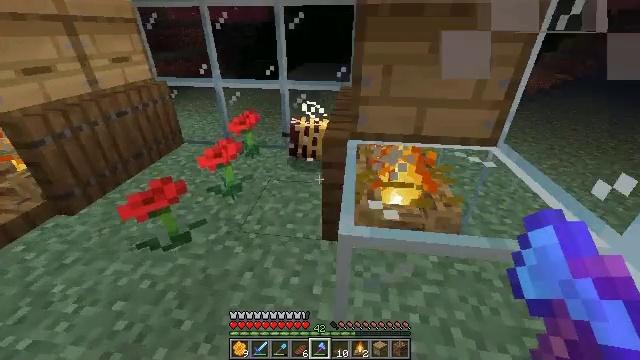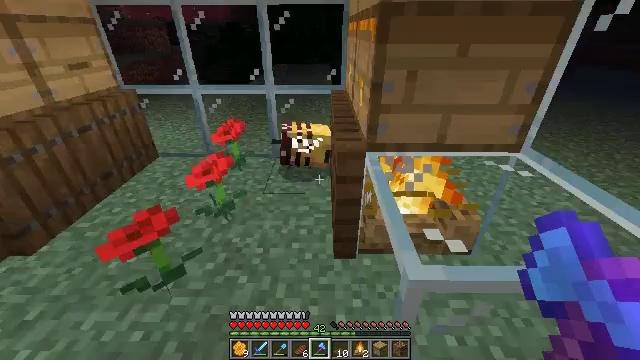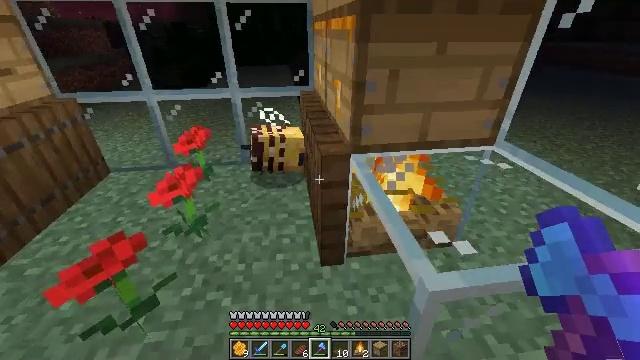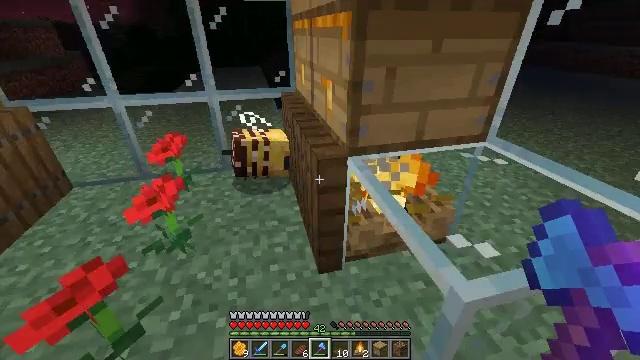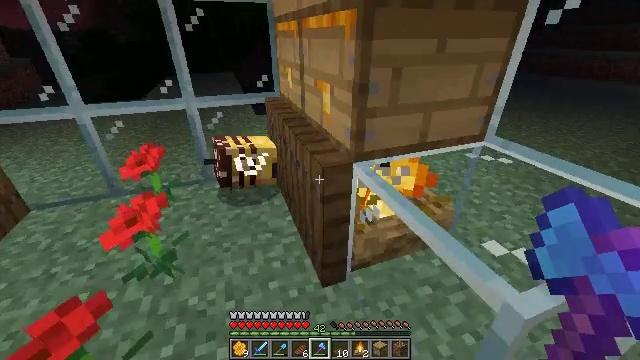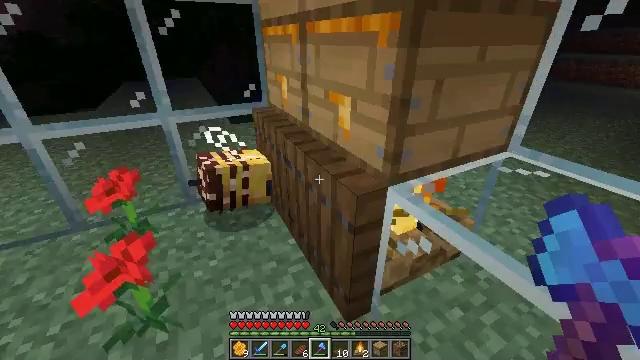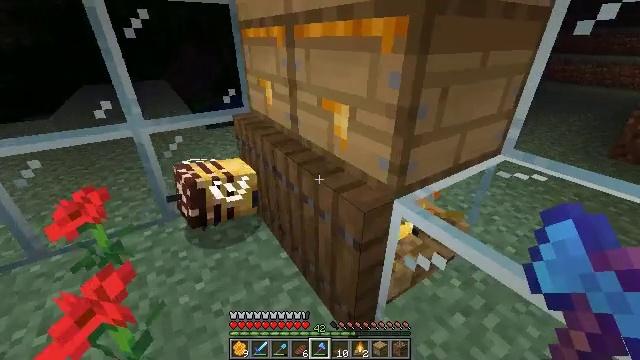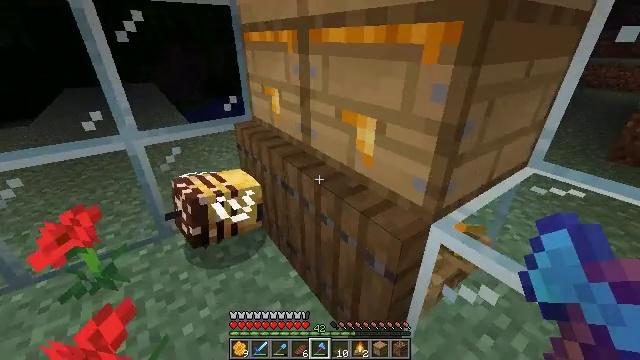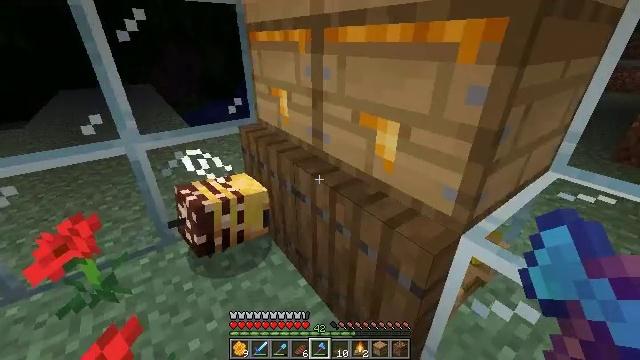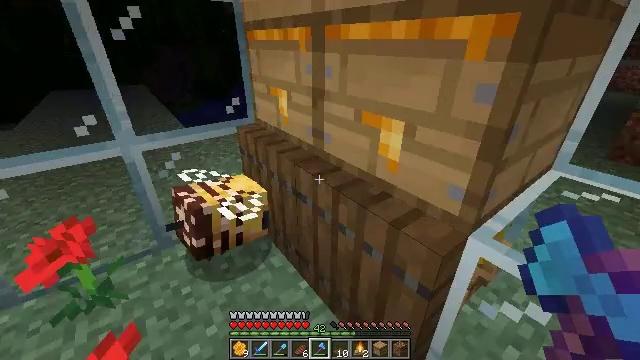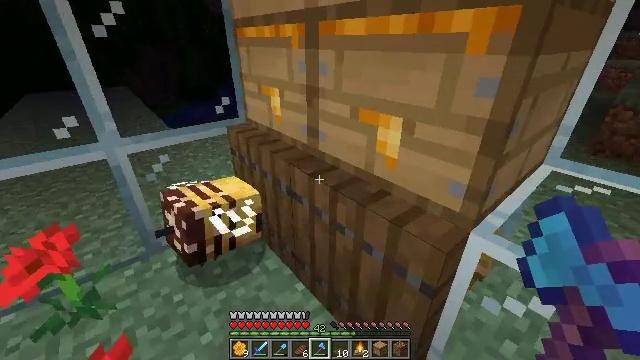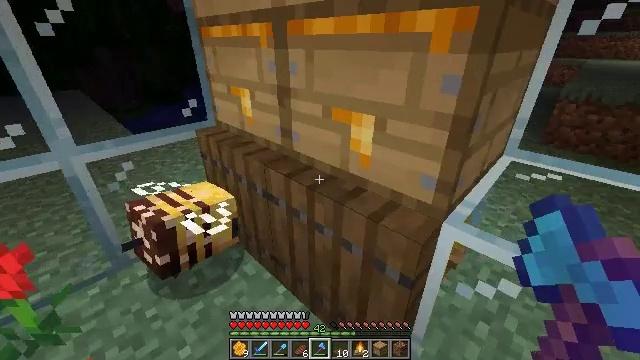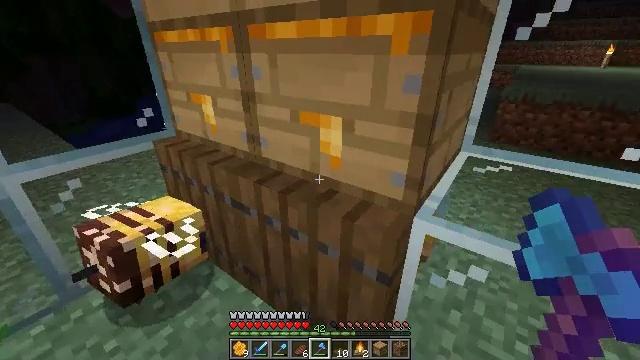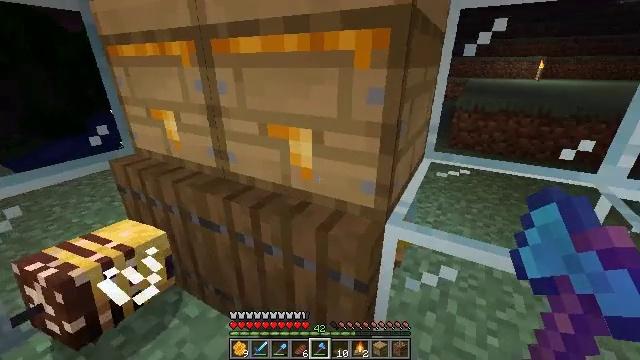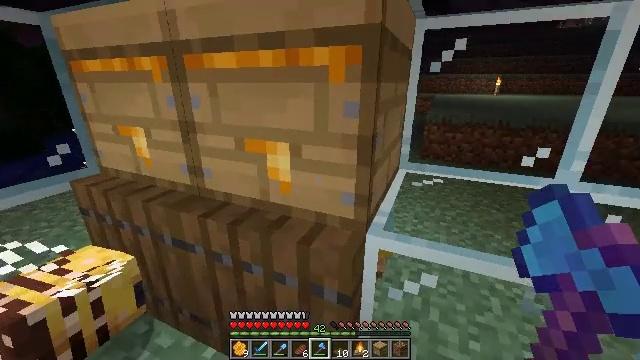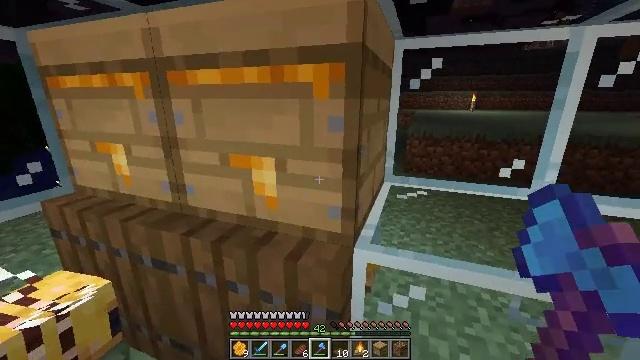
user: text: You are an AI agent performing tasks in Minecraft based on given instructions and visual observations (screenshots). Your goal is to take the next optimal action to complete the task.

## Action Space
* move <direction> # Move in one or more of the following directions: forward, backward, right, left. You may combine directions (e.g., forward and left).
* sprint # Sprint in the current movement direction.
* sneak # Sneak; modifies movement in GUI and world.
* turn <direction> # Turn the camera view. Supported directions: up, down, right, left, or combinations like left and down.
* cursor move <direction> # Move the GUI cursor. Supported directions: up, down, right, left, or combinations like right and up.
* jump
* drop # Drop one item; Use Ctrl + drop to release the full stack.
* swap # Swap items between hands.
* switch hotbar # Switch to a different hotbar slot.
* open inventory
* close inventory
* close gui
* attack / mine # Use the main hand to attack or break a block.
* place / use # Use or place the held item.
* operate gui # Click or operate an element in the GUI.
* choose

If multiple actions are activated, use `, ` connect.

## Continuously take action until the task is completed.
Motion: motion action
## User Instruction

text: Gather honeycomb by mining the beehive.
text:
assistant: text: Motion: move forward and move left, turn right
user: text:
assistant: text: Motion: move forward and move left, turn right
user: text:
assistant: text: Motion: move forward and move left, turn right
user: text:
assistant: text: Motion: move forward and move left, turn right
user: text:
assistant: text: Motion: move forward and move left, turn right
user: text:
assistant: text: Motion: move forward and move left, turn right
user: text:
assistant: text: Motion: move forward and move left, turn right
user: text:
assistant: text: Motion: no_op
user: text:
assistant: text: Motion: turn right
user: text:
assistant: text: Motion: turn right
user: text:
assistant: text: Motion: turn right
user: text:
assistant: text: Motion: turn right and up
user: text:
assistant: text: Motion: turn right and up
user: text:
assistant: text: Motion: turn right and up
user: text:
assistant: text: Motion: turn right and up
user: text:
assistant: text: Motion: turn up
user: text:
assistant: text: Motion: no_op
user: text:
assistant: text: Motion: no_op
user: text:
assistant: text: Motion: attack / mine
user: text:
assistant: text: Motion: attack / mine
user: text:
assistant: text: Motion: attack / mine
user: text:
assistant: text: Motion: attack / mine
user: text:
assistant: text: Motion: attack / mine
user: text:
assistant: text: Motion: attack / mine
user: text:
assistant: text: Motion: attack / mine
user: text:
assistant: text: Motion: attack / mine
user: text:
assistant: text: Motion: turn left and up, attack / mine
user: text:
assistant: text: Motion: turn left and up, attack / mine
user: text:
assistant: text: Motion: turn left and up, attack / mine
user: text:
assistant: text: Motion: attack / mine